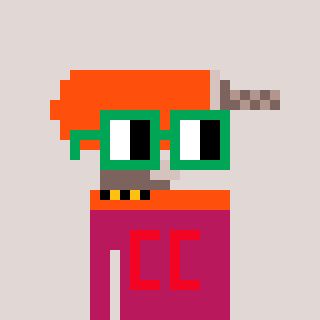
a pixel art character with square green glasses, a drill-shaped head and a darkpink-colored body on a warm background